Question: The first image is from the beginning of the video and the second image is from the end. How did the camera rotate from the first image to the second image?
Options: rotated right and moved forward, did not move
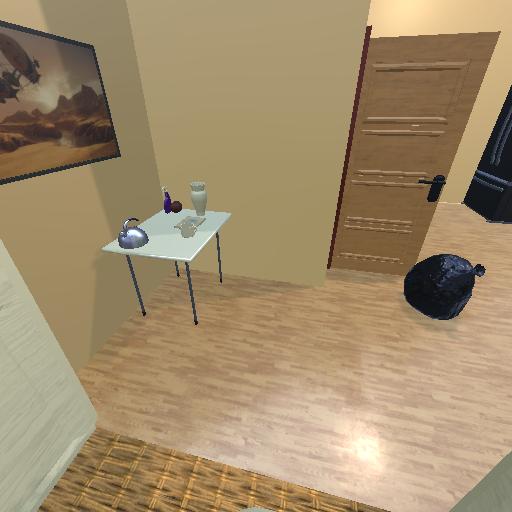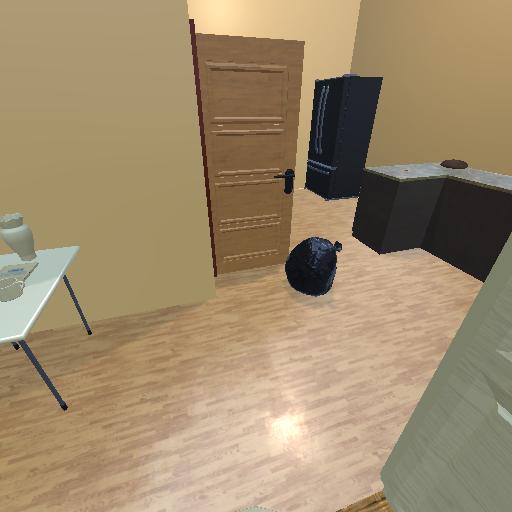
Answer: rotated right and moved forward